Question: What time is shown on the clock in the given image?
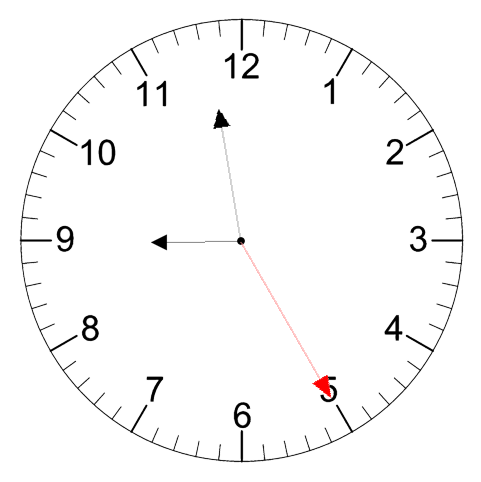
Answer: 08:58:25